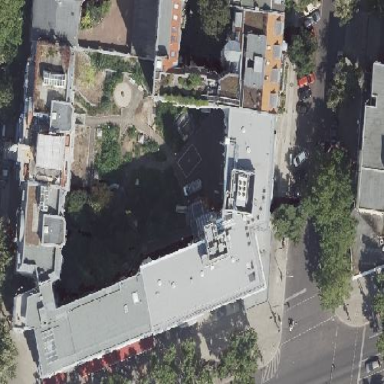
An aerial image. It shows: Building.